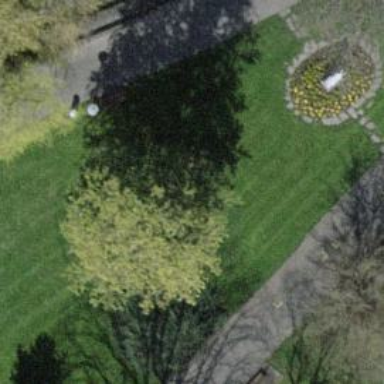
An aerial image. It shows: Park filled with evergreen needle-leaved trees.